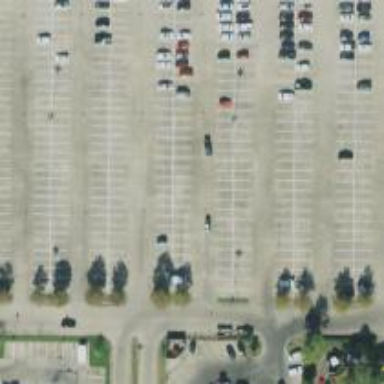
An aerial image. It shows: Parking space.